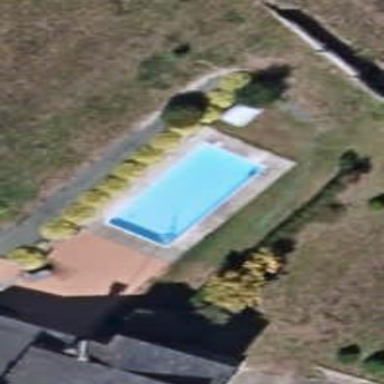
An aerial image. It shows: Swimming pool located in leisure land.